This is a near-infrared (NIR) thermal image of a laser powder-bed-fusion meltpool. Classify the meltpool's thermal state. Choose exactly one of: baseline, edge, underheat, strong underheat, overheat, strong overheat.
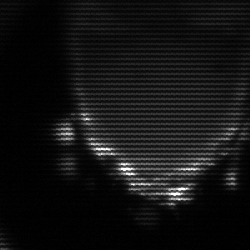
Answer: edge